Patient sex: M
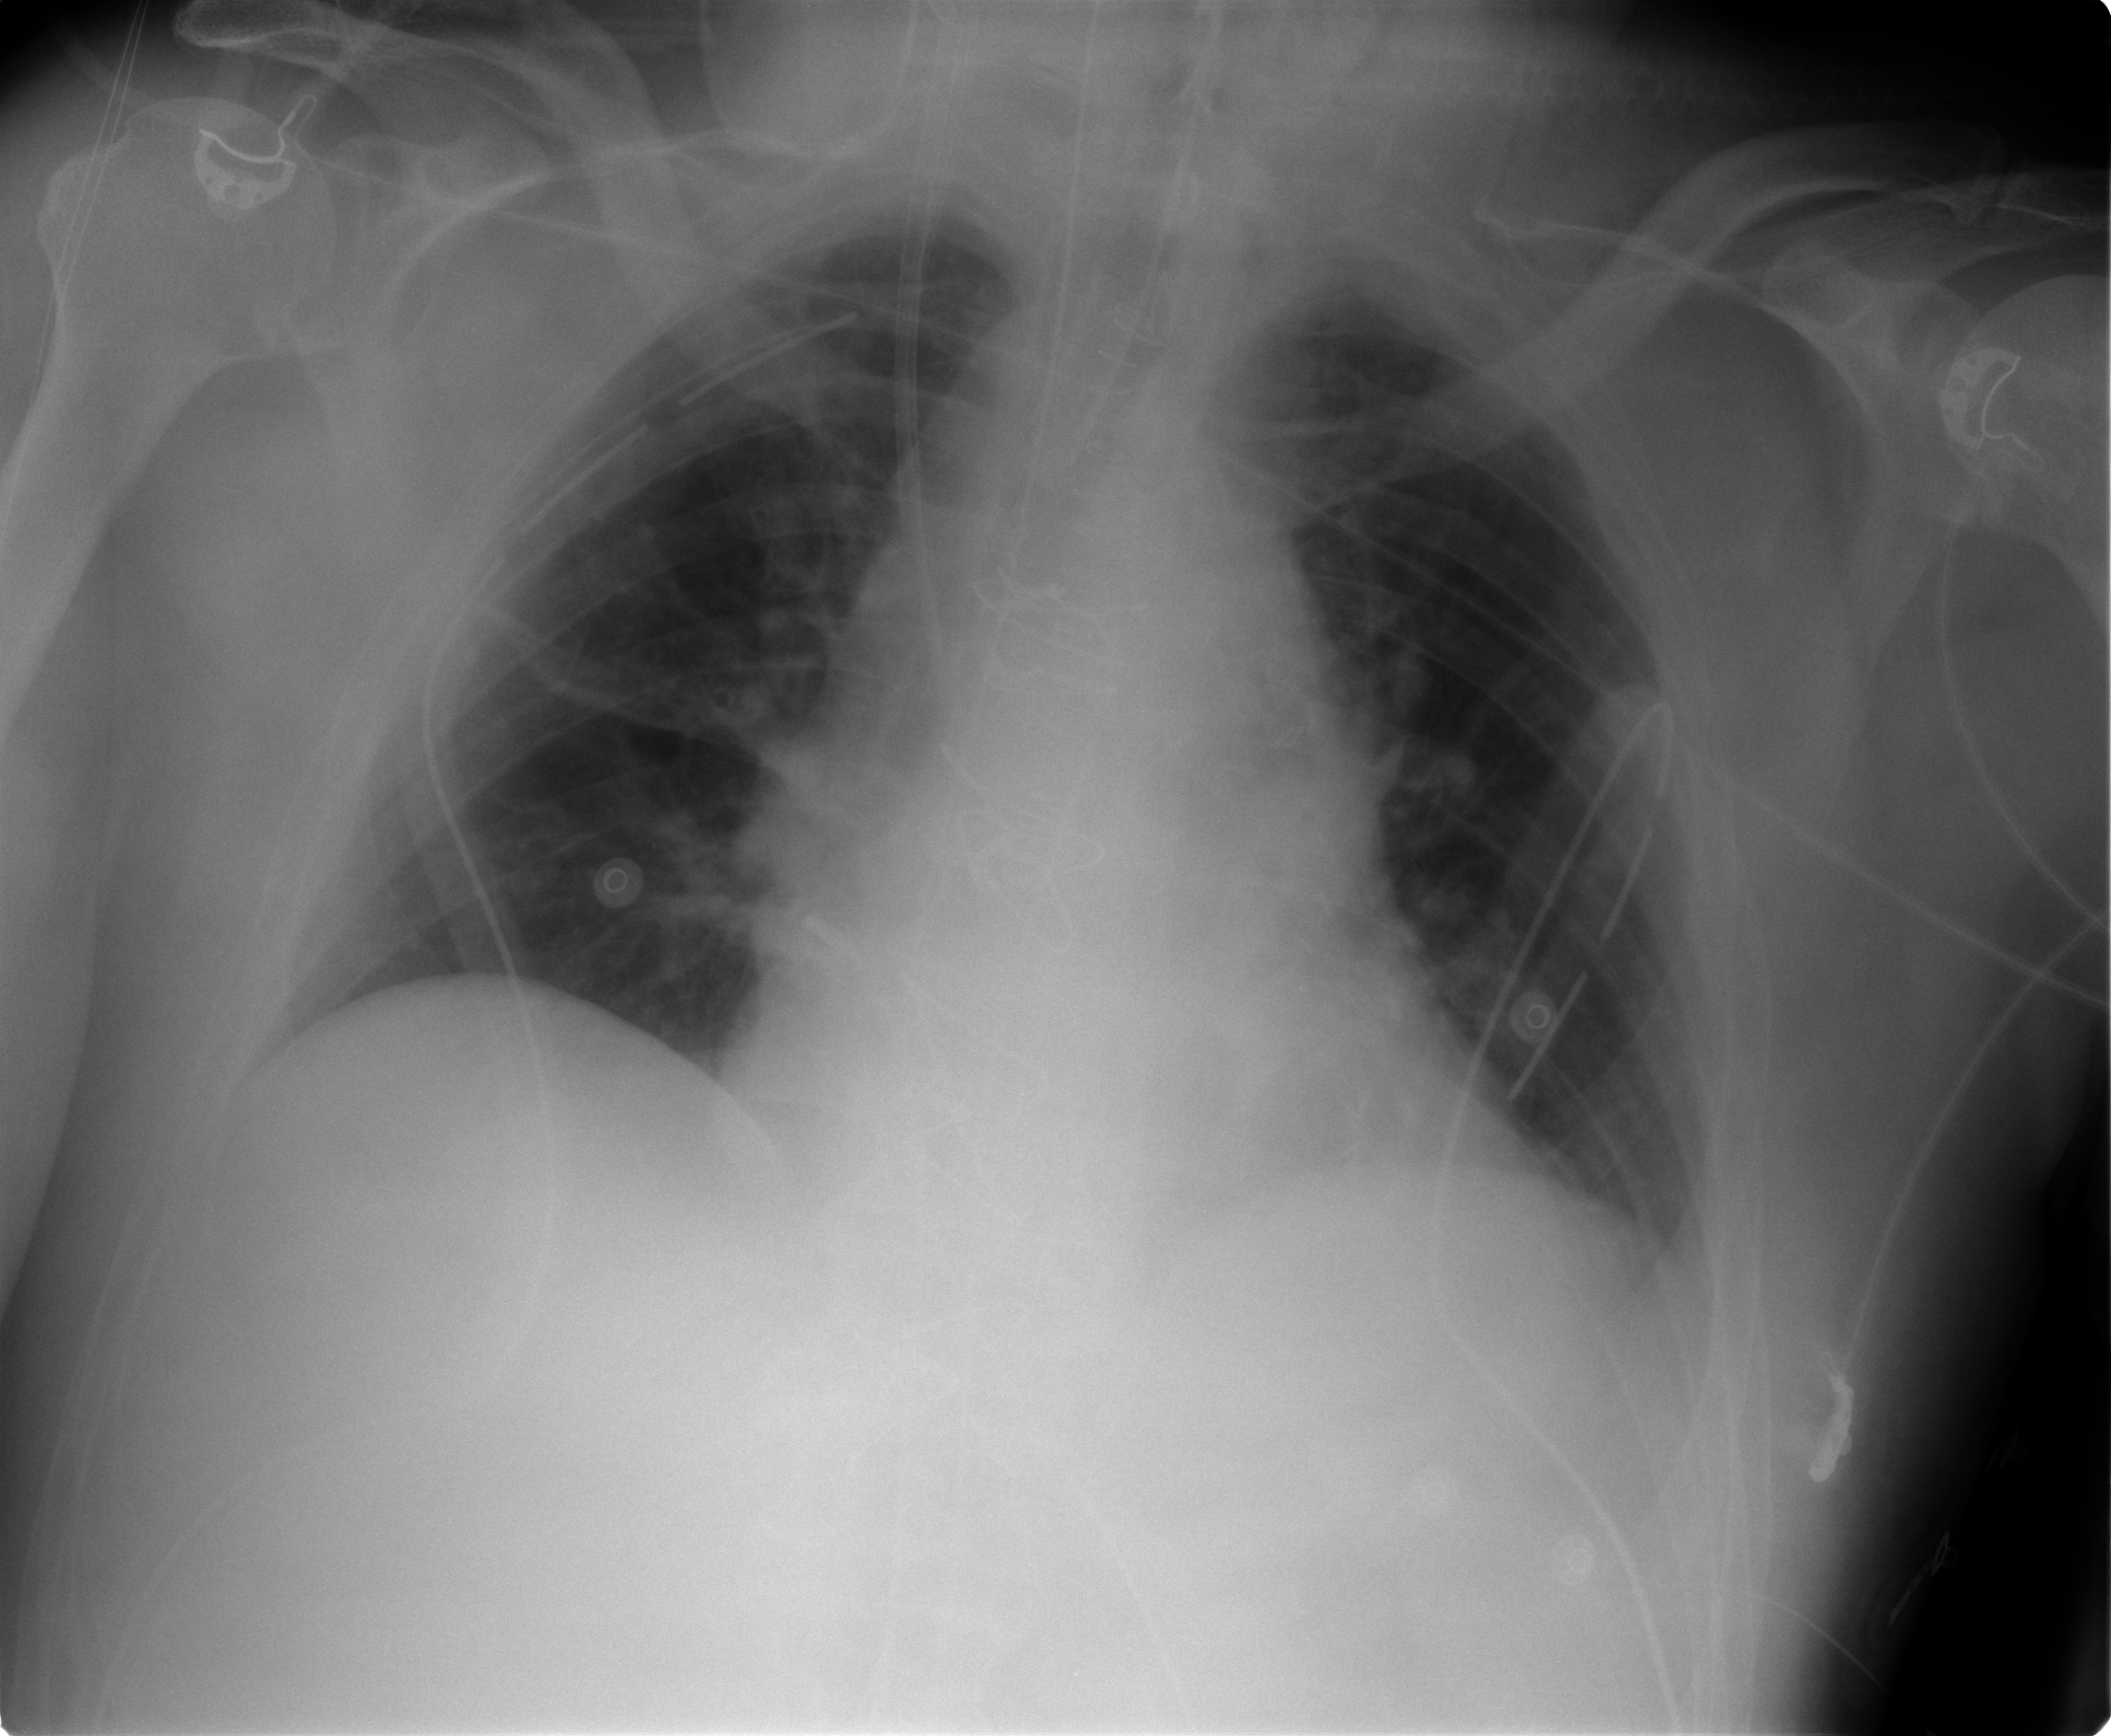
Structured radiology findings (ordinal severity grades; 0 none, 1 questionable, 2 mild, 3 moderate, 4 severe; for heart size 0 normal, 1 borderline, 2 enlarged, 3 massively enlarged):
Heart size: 0
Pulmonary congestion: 2
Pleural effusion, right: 0
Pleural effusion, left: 2
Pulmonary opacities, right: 0
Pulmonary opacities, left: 0
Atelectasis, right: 0
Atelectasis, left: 2